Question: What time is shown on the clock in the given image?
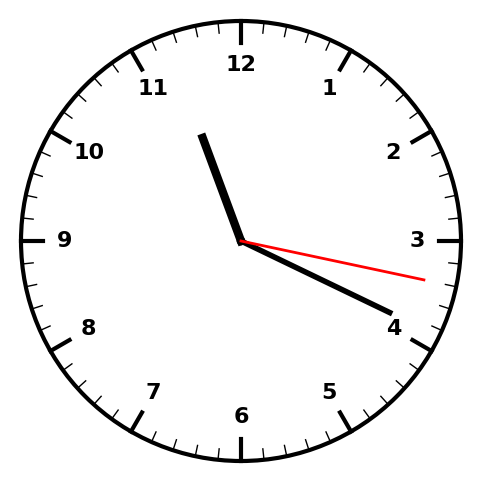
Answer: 11:19:17